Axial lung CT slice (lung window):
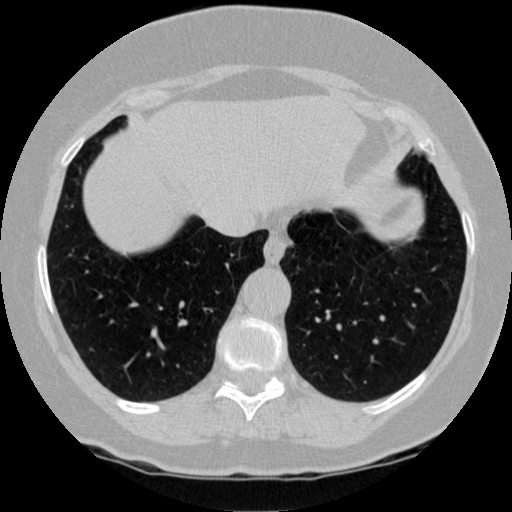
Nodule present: no